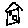
Label: house